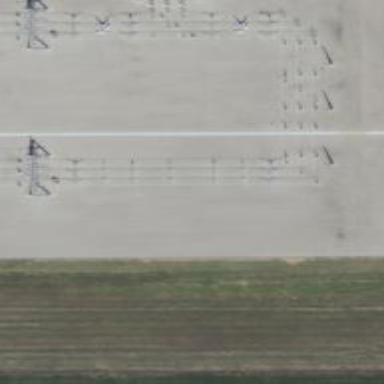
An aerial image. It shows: Transmission substation.